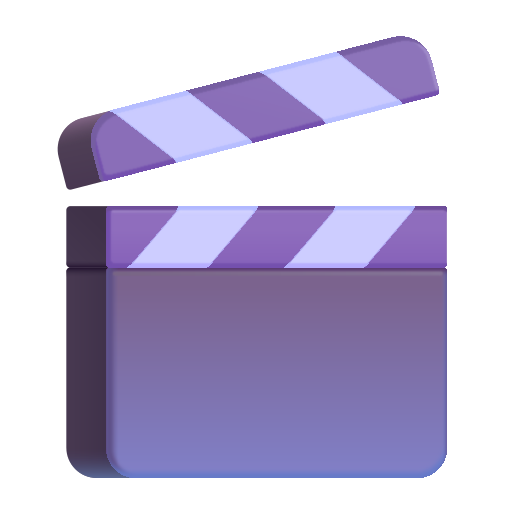
clapper board color